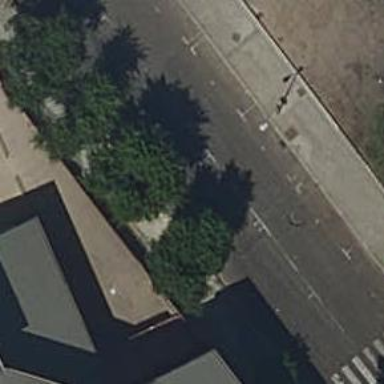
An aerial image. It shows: Public transport stop position.